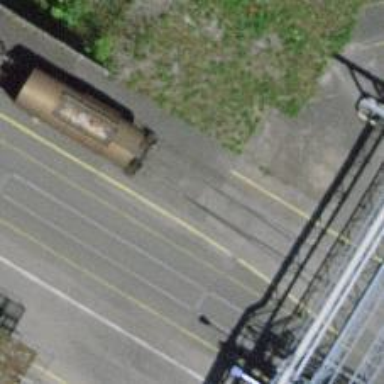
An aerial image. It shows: Railway switch.